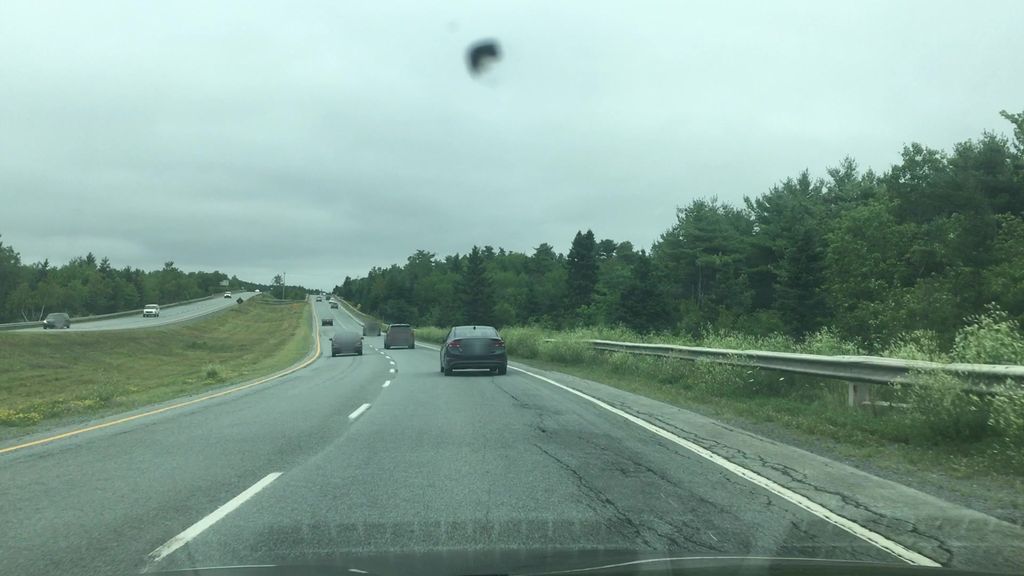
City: halifax